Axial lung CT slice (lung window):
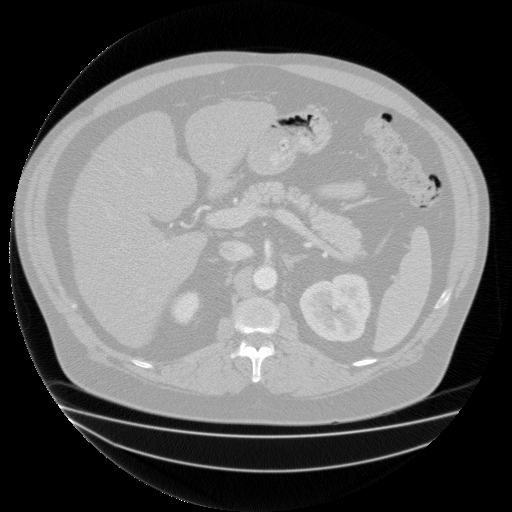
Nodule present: no